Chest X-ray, PA view. Patient: 51 years old, sex M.
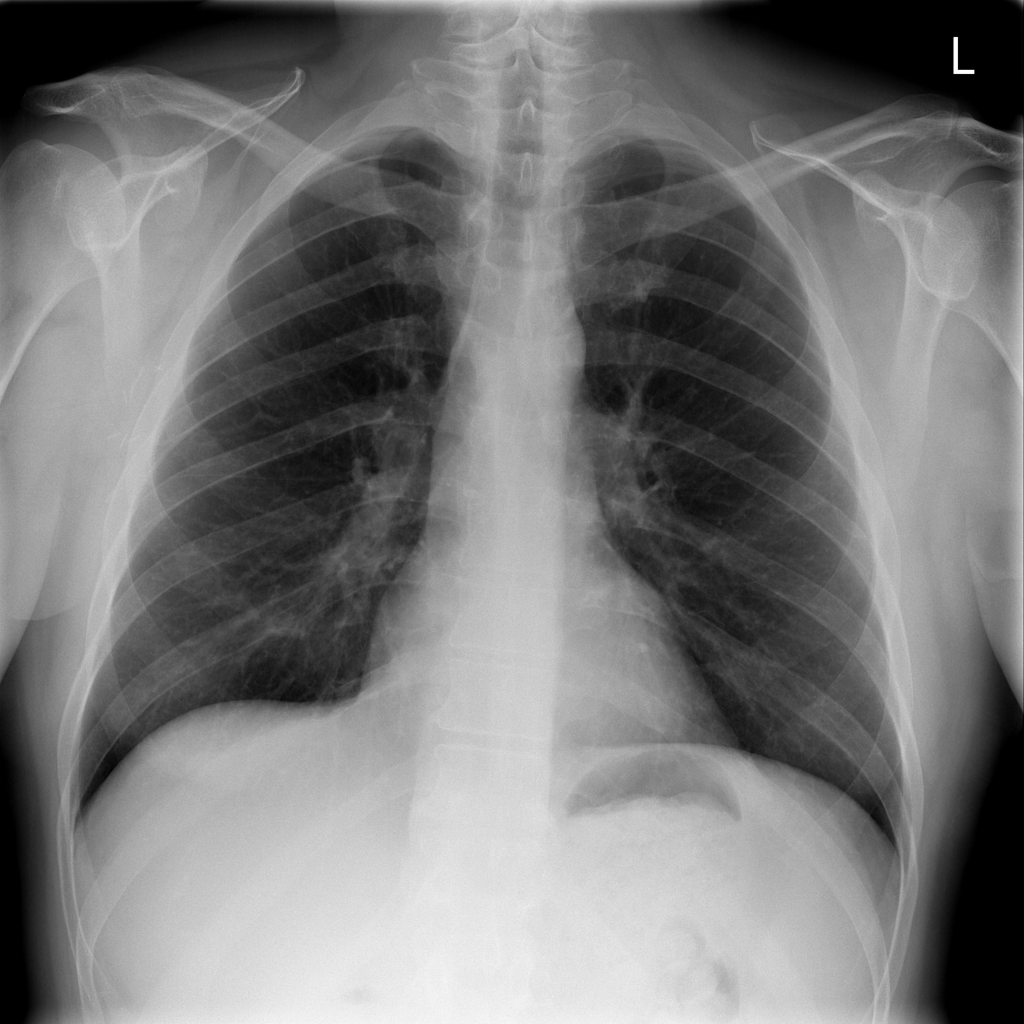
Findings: No Finding